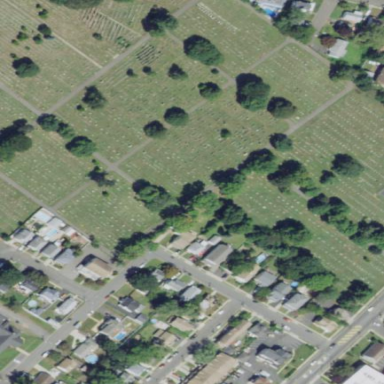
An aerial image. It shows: Cemetery.